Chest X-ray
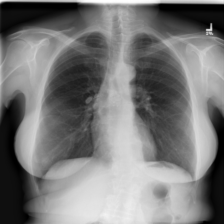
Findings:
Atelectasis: negative
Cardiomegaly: negative
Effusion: negative
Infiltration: negative
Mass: negative
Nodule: negative
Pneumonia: negative
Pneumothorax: negative
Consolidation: negative
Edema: negative
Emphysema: negative
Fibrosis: negative
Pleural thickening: negative
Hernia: negative